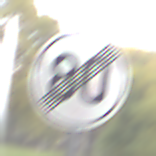
Verkehrszeichen: EndeGeschwindigkeit80
Umgebung: Outdoor, Nature
Tageszeit: MorningAfternoon
Wetter: Overcast
Licht: Natural
Jahreszeit: Autumn
Kontrast: LowContrast